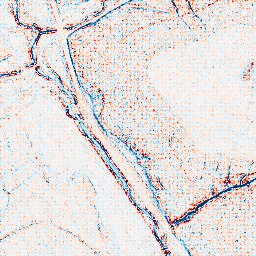
Category: edge_preserving
Decomposition family: anisotropic_diffusion
Decomposition parameters: iterations: 5
kappa: 30
gamma: 0.05
Upsampling method: sinc_hamming
Upsampling parameters: scale: 4
kernel_size: 4
Upsampling scale: 4